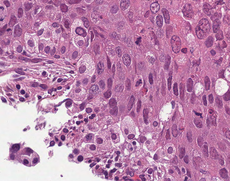
Tumor epithelial tissue: yes
Tumor-associated stroma tissue: yes
Normal tissue: no